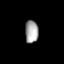
Tissue: lung
Cell type: Epithelial cells
Senescence score: 0.5692
Nuclear area (px): 291
Mean DAPI intensity: 165.34